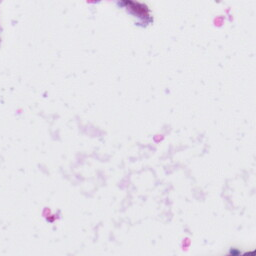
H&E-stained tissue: Liver